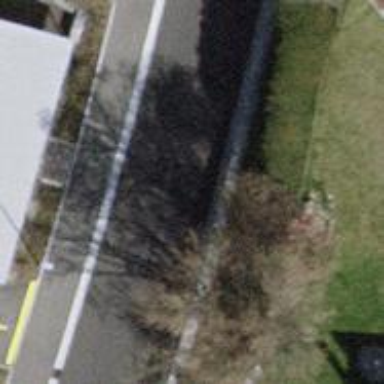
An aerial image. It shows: Traffic calming table.